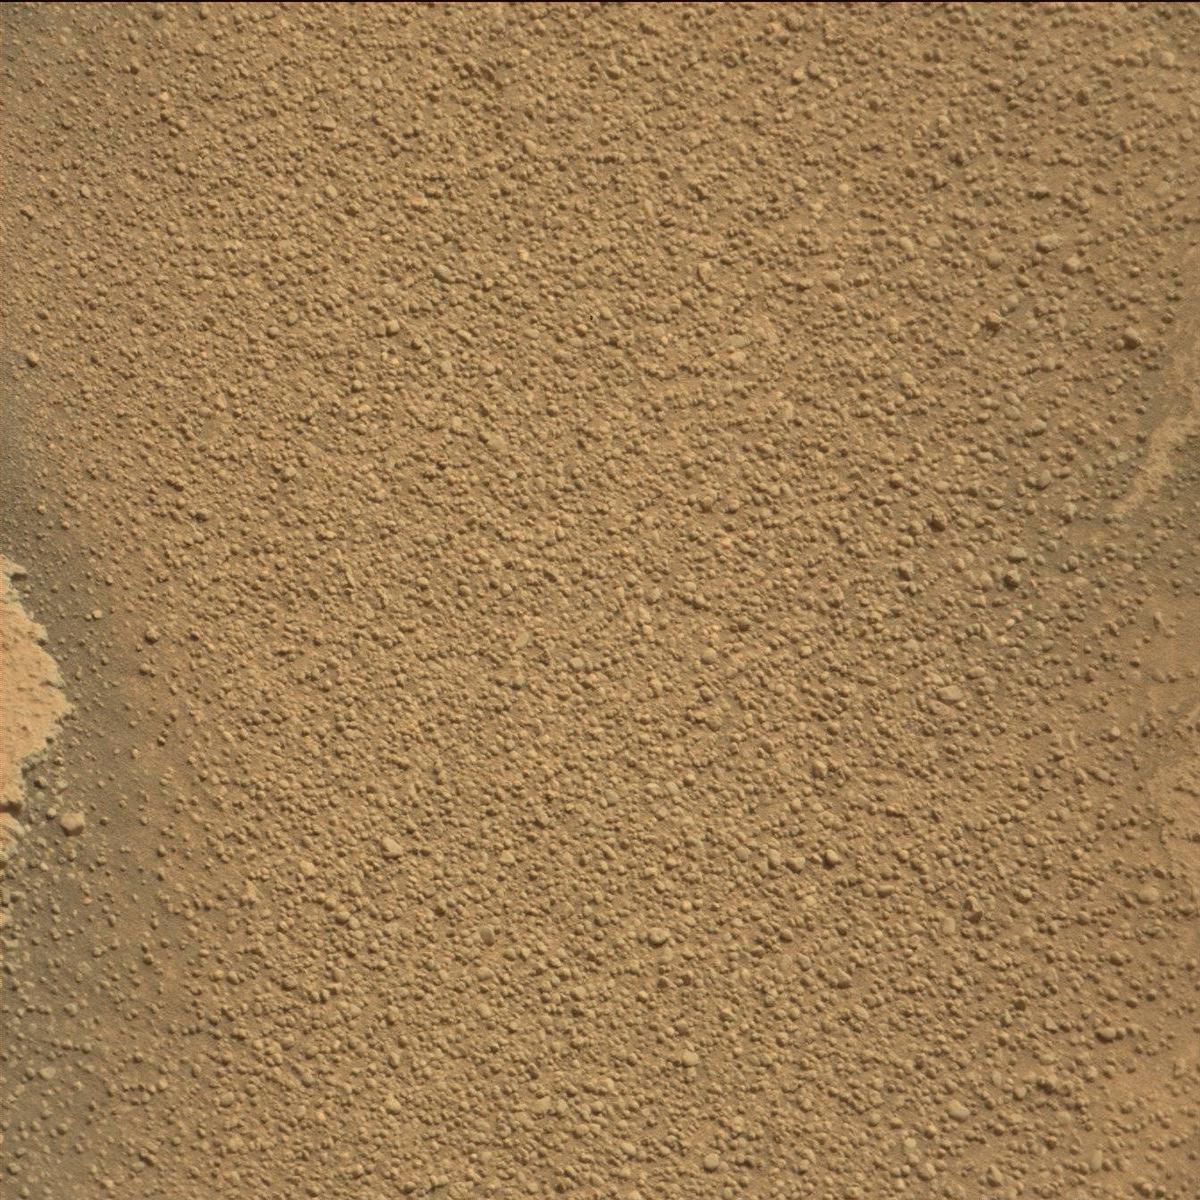
Terrain classes present: Bedrock, Sand / Soil